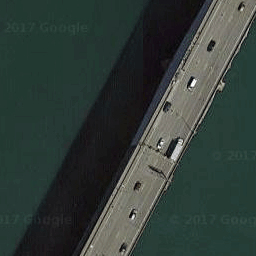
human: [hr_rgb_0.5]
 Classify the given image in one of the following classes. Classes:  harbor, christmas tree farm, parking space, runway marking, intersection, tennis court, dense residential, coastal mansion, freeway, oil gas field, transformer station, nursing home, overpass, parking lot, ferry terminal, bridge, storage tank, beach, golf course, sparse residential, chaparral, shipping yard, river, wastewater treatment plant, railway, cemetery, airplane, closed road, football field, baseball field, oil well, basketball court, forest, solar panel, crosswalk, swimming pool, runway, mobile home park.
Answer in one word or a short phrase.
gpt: bridge